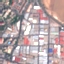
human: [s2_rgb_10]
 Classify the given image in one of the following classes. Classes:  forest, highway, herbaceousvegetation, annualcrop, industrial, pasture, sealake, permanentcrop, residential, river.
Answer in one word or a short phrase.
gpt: Industrial